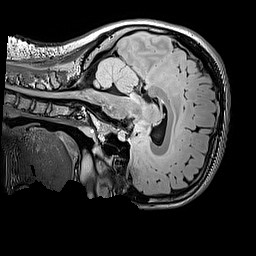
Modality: FLAIR
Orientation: sagittal
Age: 13
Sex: female
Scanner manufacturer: siemens
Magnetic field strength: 3 T
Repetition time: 5 s
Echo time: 0.388 s